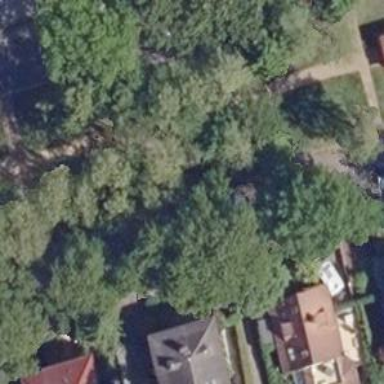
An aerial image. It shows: Robinia tree in its natural setting.